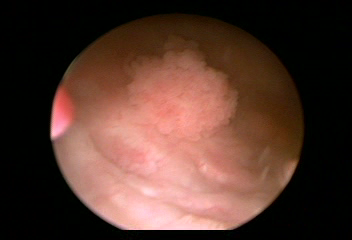
Modality: WLC
Class: Malignant
Subclass: HighGradePapillary
Lesion: L1
Stage: Ta
Morphology: Papillary
Bladder cancer association: Yes
Annotated structures: Tumor